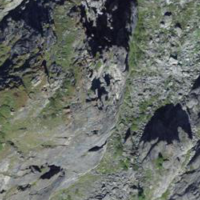
EUNIS habitat code: 48
Species observed at this site:
Gentiana verna